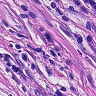
Metastatic tissue present: no